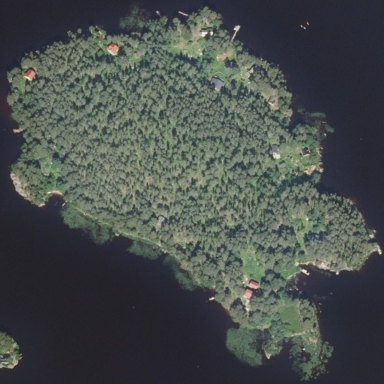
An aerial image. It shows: Islet.